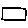
Label: square